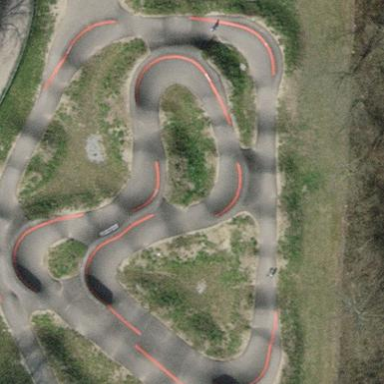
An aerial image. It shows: Pump track for cycling on pitch designated for leisure land.